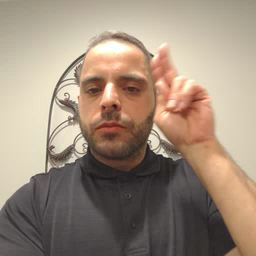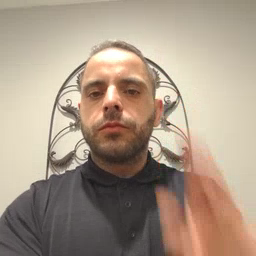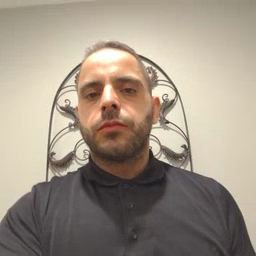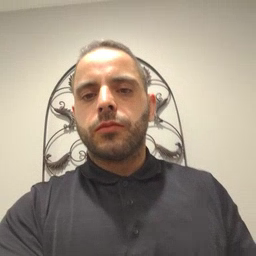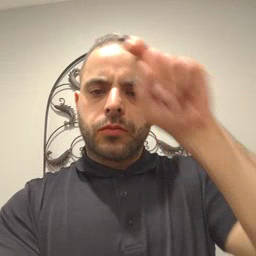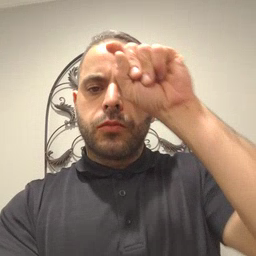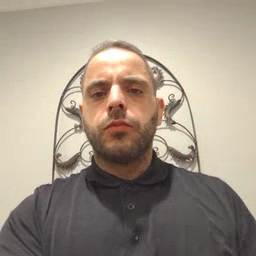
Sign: puzzle